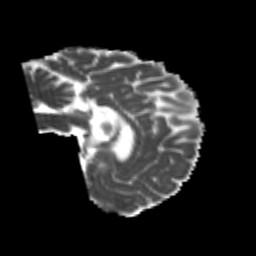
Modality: MD
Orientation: sagittal
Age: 26
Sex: female
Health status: healthy
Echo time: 0.074 s